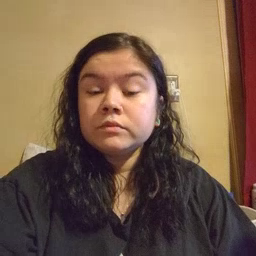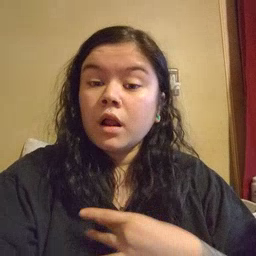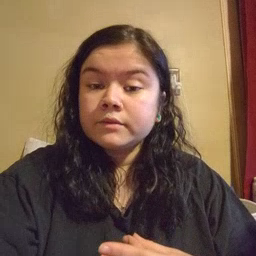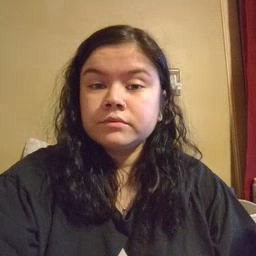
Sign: like